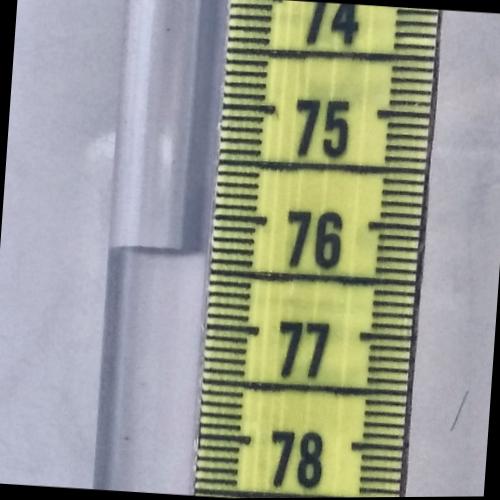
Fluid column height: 76.3 cm